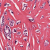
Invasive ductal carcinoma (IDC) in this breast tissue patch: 1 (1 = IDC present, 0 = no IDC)